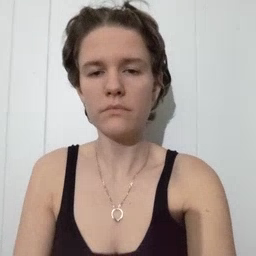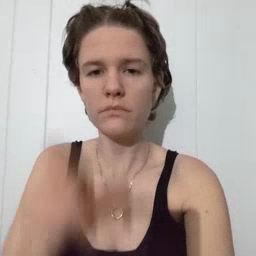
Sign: bird